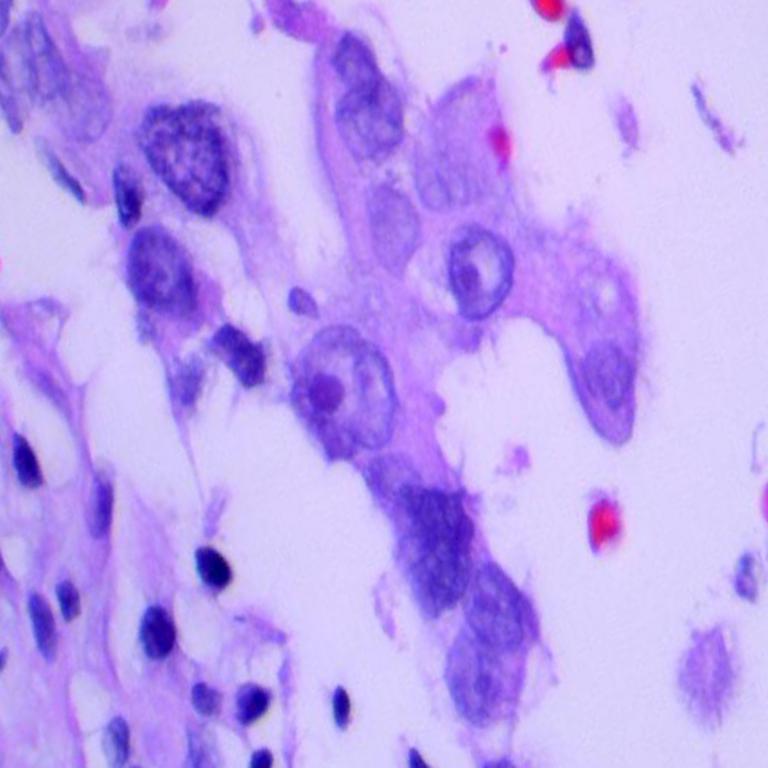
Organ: lung
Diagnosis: adenocarcinomas